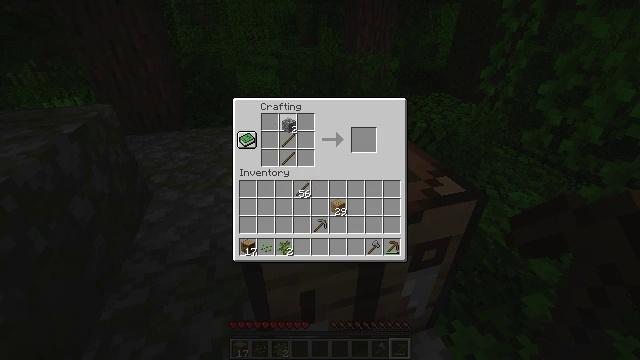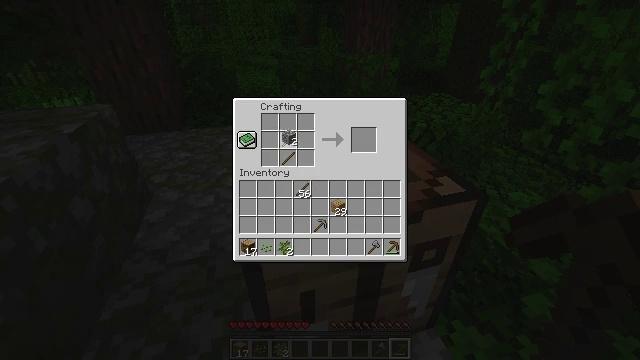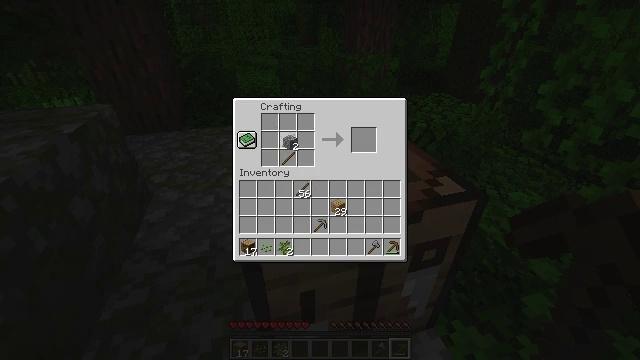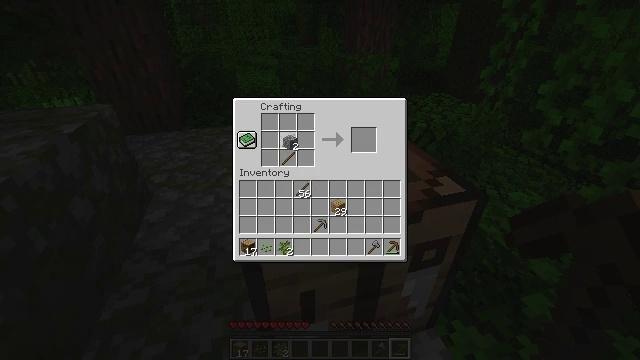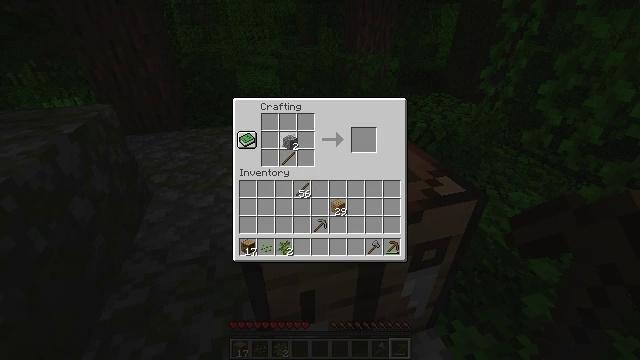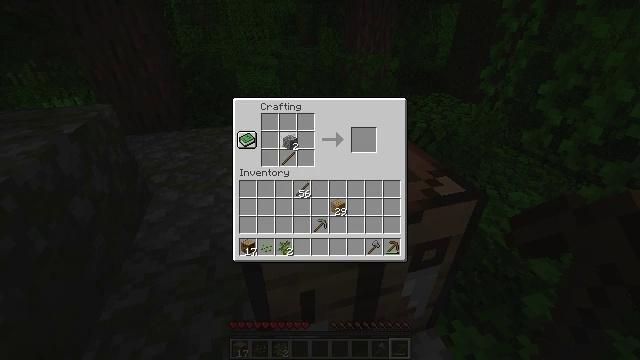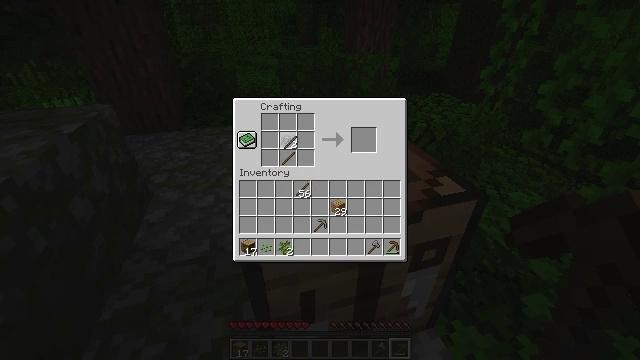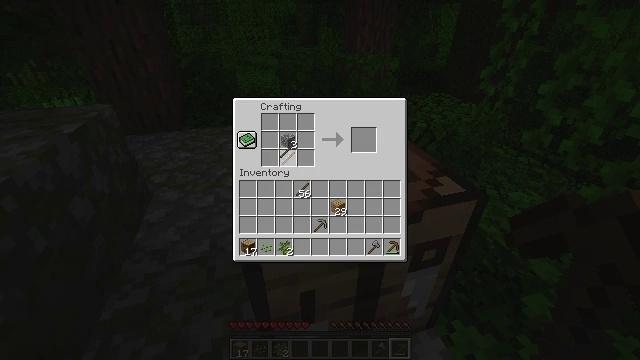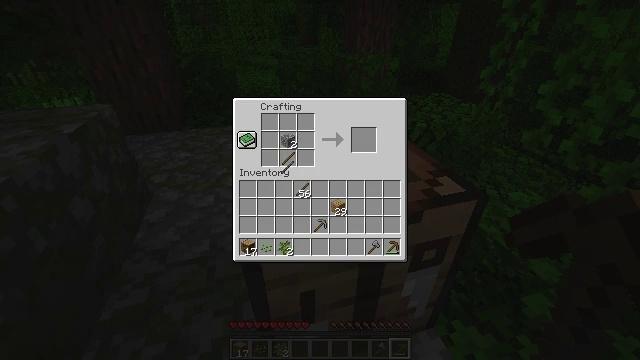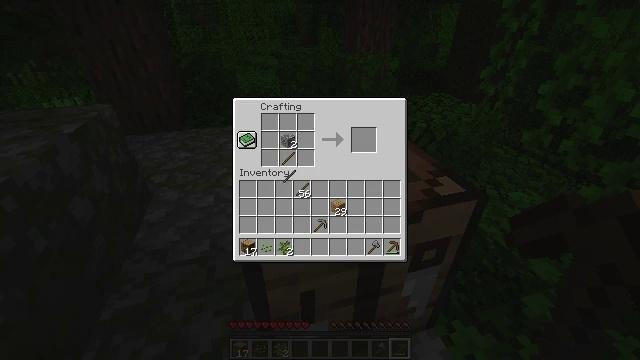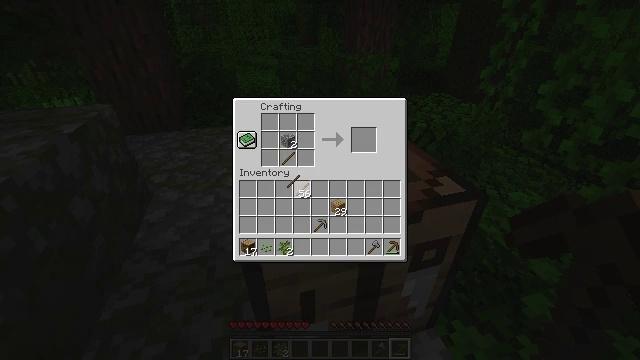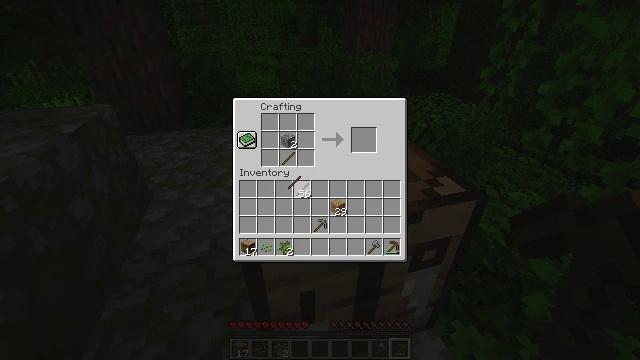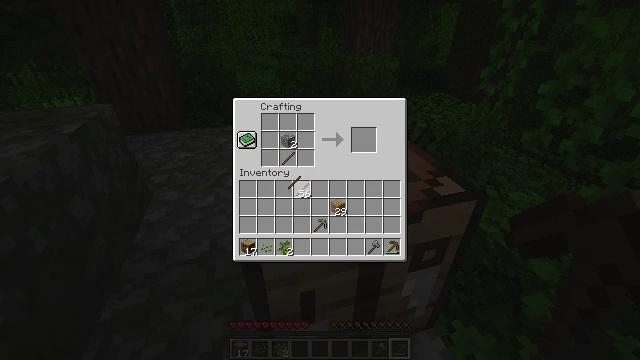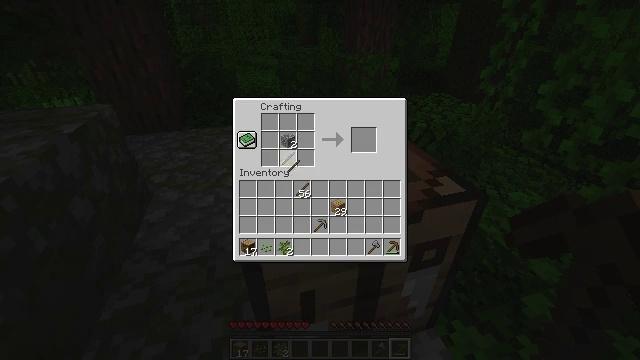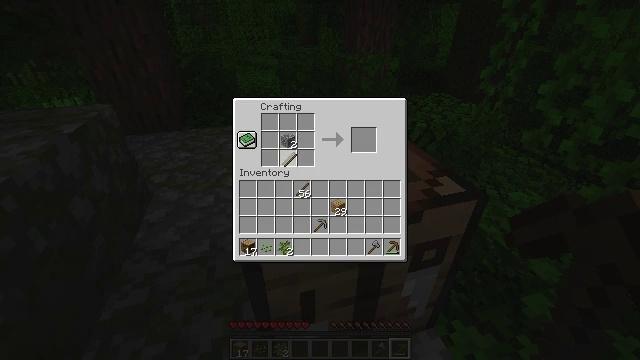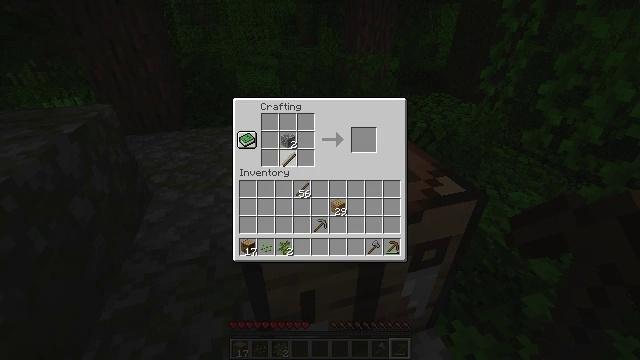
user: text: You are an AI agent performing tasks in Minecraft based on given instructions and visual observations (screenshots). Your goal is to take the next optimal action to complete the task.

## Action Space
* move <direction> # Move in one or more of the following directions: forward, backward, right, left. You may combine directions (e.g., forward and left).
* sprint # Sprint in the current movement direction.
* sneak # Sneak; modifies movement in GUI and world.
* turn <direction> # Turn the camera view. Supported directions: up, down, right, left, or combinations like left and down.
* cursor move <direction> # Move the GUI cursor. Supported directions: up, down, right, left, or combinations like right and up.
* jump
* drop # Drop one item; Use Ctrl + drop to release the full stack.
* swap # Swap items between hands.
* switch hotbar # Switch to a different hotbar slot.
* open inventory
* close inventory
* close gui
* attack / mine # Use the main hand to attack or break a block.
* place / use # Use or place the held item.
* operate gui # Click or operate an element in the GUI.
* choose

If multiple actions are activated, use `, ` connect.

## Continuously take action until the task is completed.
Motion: motion action
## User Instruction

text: Interact with the crafting table and create a stone sword.
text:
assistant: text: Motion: cursor move down
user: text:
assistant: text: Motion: no_op
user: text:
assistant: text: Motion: operate gui
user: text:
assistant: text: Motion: operate gui
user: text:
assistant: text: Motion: operate gui
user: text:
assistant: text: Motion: no_op
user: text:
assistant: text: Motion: cursor move down
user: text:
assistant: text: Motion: cursor move down
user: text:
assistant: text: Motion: cursor move down
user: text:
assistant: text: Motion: no_op
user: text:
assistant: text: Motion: no_op
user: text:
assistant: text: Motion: no_op
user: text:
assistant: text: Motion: cursor move up
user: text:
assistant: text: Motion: no_op
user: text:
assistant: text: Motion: no_op
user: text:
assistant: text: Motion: operate gui
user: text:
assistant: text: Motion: operate gui
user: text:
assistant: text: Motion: operate gui
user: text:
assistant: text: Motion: no_op
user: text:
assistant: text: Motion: no_op
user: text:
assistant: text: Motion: cursor move up
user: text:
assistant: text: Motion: no_op
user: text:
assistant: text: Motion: no_op
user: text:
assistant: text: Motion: operate gui
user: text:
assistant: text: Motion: operate gui
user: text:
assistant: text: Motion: no_op
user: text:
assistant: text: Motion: no_op
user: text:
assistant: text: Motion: no_op
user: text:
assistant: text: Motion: choose
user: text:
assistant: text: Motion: cursor move up, choose